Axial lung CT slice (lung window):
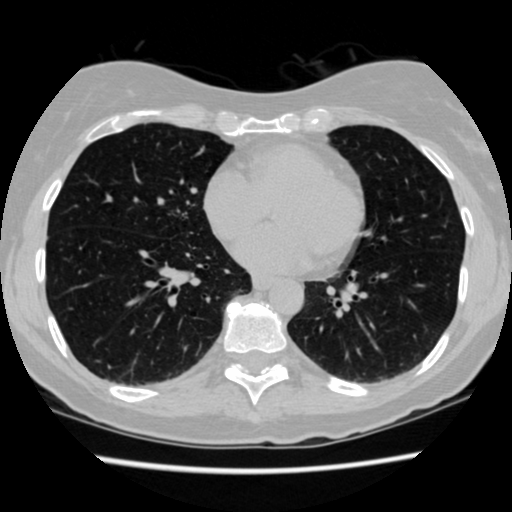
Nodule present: no